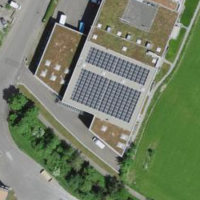
EUNIS habitat code: 55
Species observed at this site:
Anemone ranunculoides